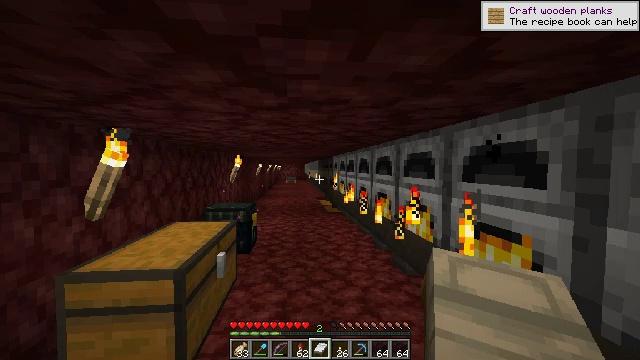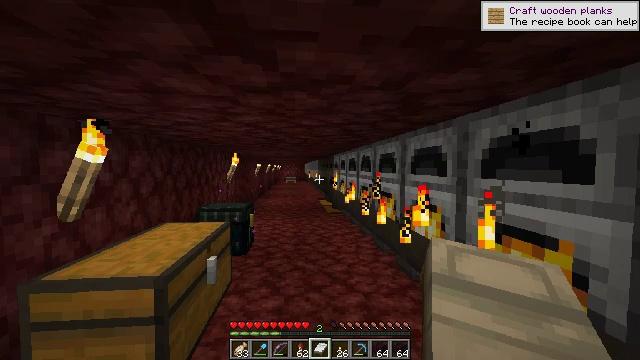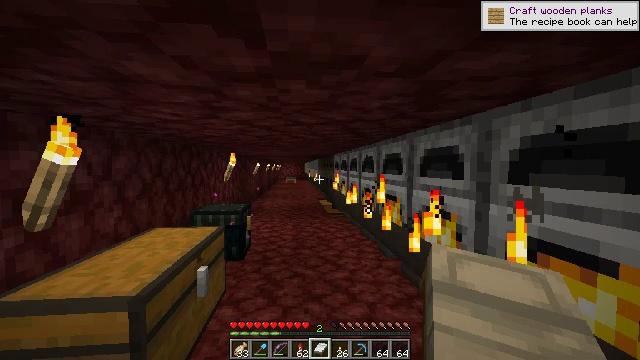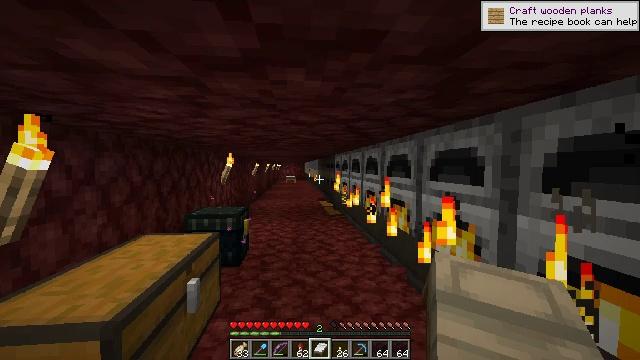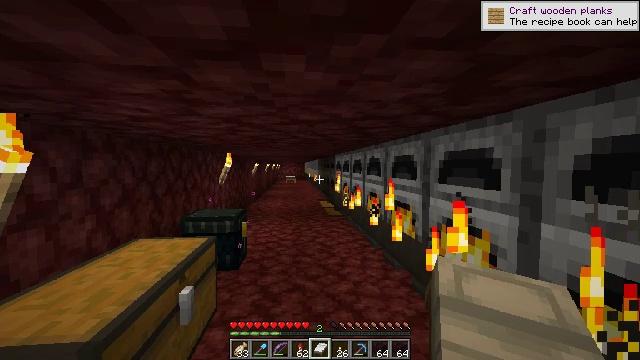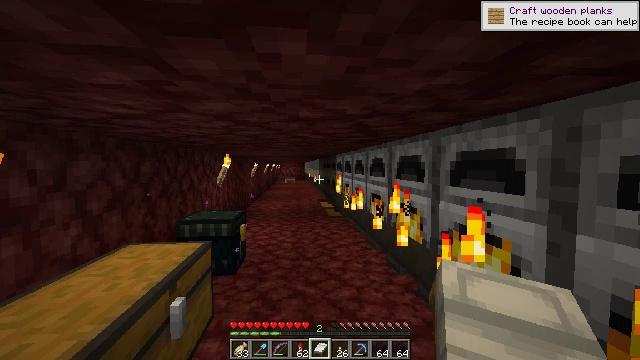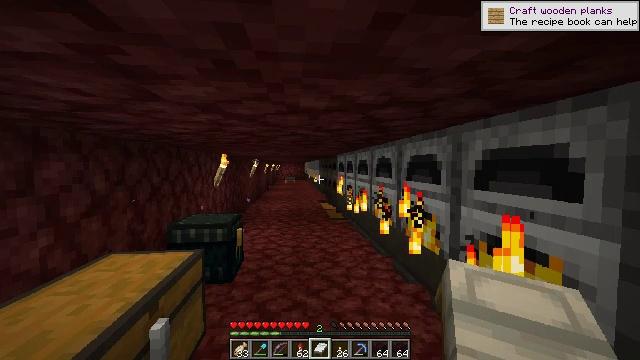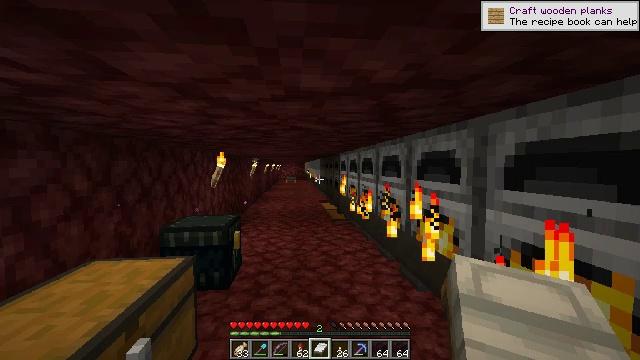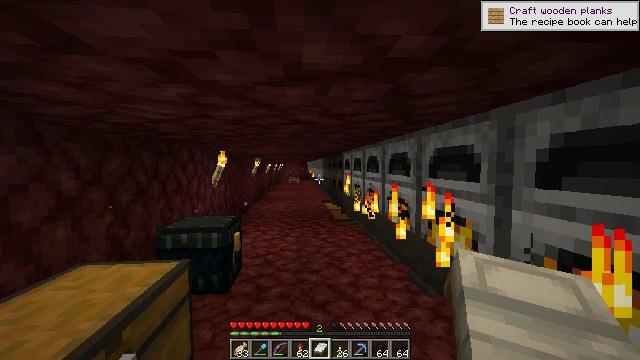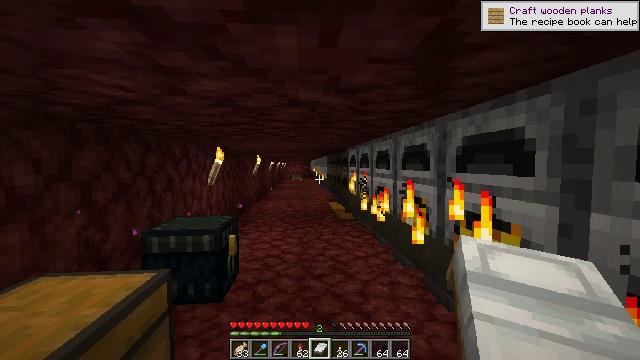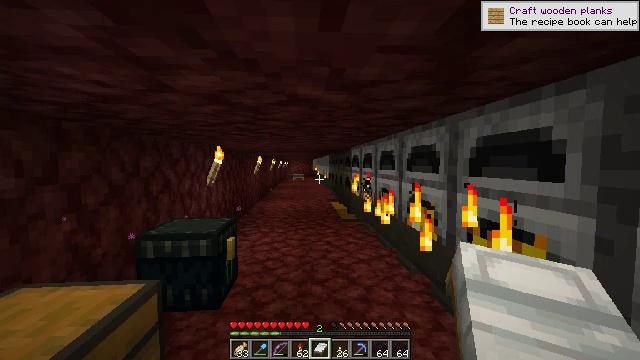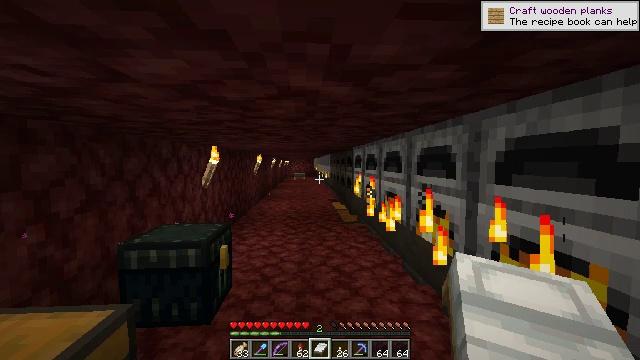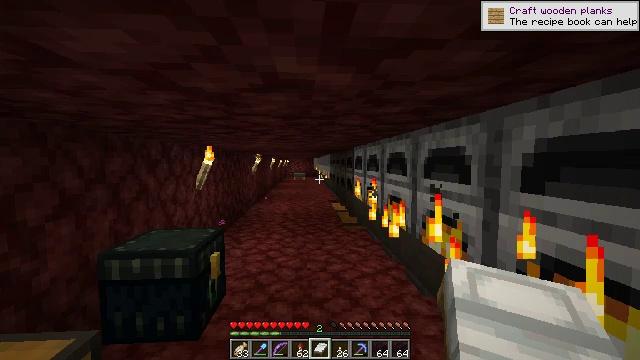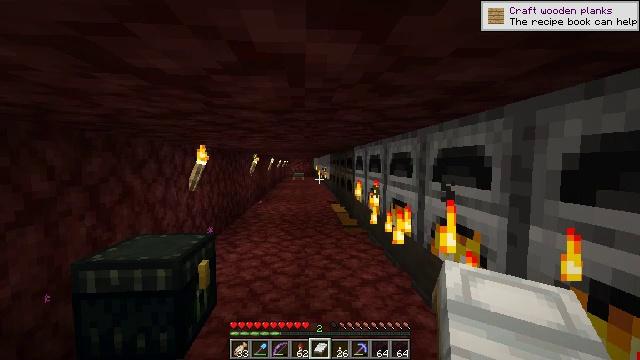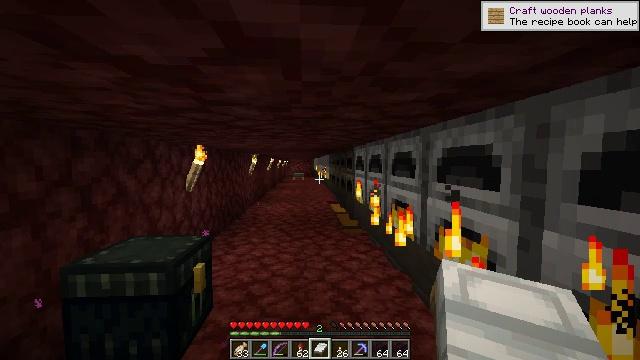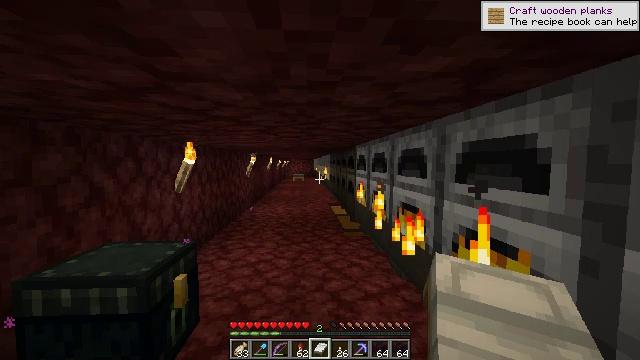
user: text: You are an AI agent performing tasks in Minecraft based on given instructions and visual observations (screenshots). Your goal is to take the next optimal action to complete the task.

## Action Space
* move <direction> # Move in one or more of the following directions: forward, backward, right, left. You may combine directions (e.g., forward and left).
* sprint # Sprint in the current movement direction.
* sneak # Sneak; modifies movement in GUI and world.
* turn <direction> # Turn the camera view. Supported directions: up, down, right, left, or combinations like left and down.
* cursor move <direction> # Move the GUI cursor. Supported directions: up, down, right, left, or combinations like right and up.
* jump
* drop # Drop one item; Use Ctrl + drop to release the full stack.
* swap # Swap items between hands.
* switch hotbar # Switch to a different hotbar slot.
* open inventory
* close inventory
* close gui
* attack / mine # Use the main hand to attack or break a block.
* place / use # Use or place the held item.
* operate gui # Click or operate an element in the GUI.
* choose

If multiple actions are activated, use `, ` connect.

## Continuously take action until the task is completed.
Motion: motion action
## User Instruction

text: Smelt some nether bricks in a furnace.
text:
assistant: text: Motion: move forward
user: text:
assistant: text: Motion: move forward
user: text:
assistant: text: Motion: move forward
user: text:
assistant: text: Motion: move forward
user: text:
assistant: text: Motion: move forward
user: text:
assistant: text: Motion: move forward
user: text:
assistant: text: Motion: move forward
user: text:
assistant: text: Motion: move forward
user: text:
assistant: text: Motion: move forward
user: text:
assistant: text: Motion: move forward
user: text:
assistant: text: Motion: move forward
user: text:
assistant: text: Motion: move forward
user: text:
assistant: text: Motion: move forward
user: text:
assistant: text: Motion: move forward
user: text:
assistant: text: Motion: move forward
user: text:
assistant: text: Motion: move forward
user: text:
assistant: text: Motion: move forward
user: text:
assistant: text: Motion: move forward
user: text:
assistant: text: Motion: move forward
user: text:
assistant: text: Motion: move forward
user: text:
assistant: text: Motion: move forward
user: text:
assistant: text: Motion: move forward
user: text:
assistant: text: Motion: move forward
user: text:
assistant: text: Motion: move forward
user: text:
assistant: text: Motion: move forward
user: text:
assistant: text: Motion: move forward
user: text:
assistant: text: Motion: move forward and move left, turn right and down
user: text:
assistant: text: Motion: move forward and move left, turn right and down
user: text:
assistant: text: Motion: move forward and move left, turn right and down
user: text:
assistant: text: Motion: move forward and move left, turn right and down